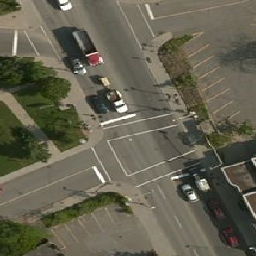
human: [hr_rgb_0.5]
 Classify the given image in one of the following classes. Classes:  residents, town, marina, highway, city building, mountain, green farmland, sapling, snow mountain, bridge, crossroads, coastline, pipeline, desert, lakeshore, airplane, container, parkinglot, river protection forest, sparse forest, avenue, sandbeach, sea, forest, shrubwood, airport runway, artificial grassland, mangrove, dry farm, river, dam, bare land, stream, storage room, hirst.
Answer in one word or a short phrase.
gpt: crossroads